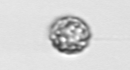
Label: coccolithophorid